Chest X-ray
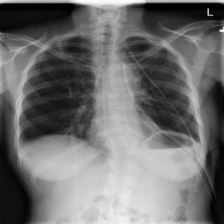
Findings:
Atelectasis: negative
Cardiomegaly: negative
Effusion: negative
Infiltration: negative
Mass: negative
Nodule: negative
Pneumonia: negative
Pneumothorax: positive
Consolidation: negative
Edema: negative
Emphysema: positive
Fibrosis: negative
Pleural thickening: negative
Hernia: negative